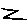
Label: zigzag